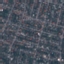
Land use / land cover: Residential